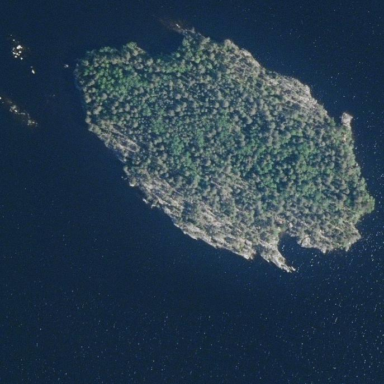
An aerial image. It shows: Islet surrounded by woodland.